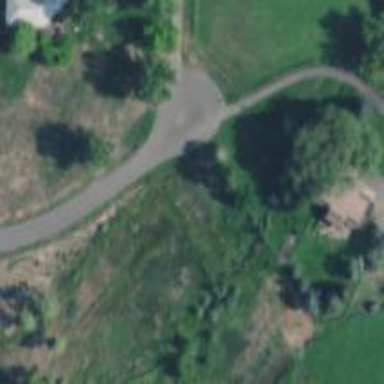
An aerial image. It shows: Turning circle on the road.